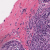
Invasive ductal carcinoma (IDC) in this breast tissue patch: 0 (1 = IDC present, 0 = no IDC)